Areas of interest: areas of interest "Parking Lot"
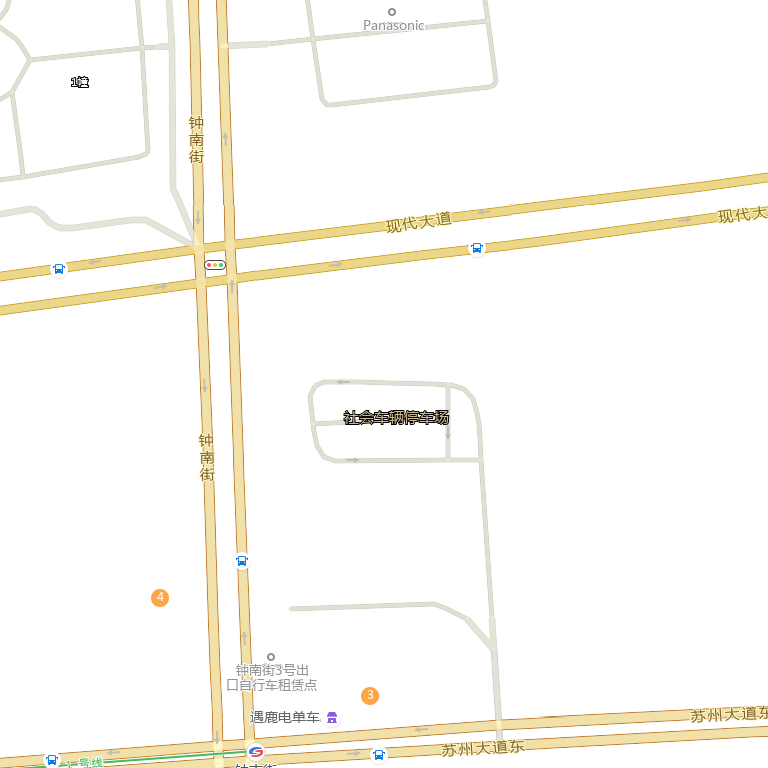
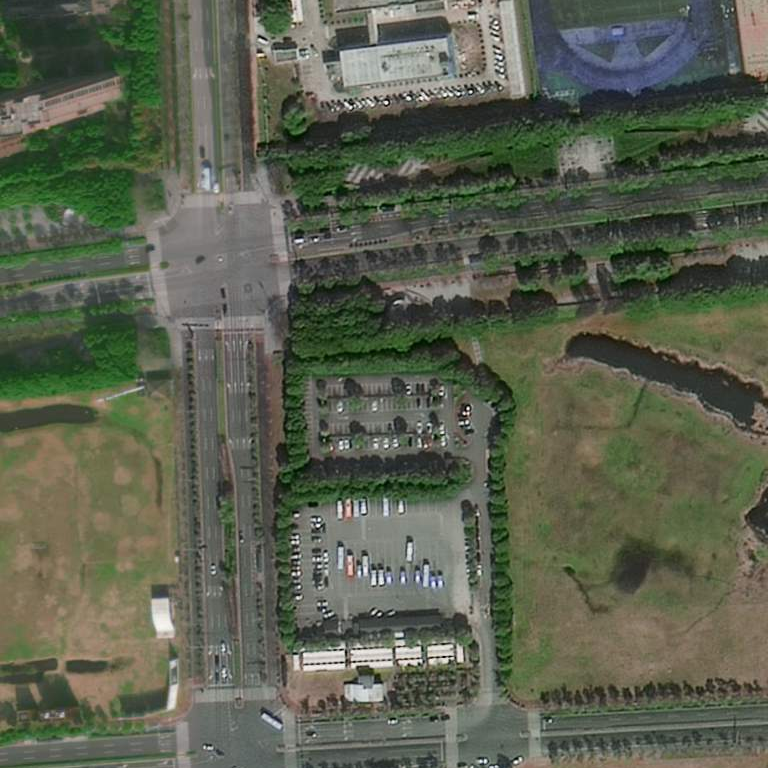